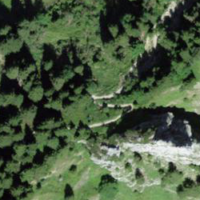
EUNIS habitat code: 32
Species observed at this site:
Parnassia palustris
Saxifraga rotundifolia